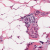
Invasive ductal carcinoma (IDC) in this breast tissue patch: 0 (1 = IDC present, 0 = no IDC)